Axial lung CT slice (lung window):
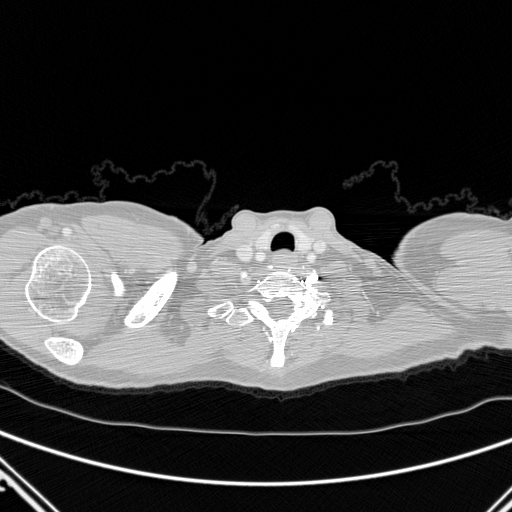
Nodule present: no